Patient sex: M
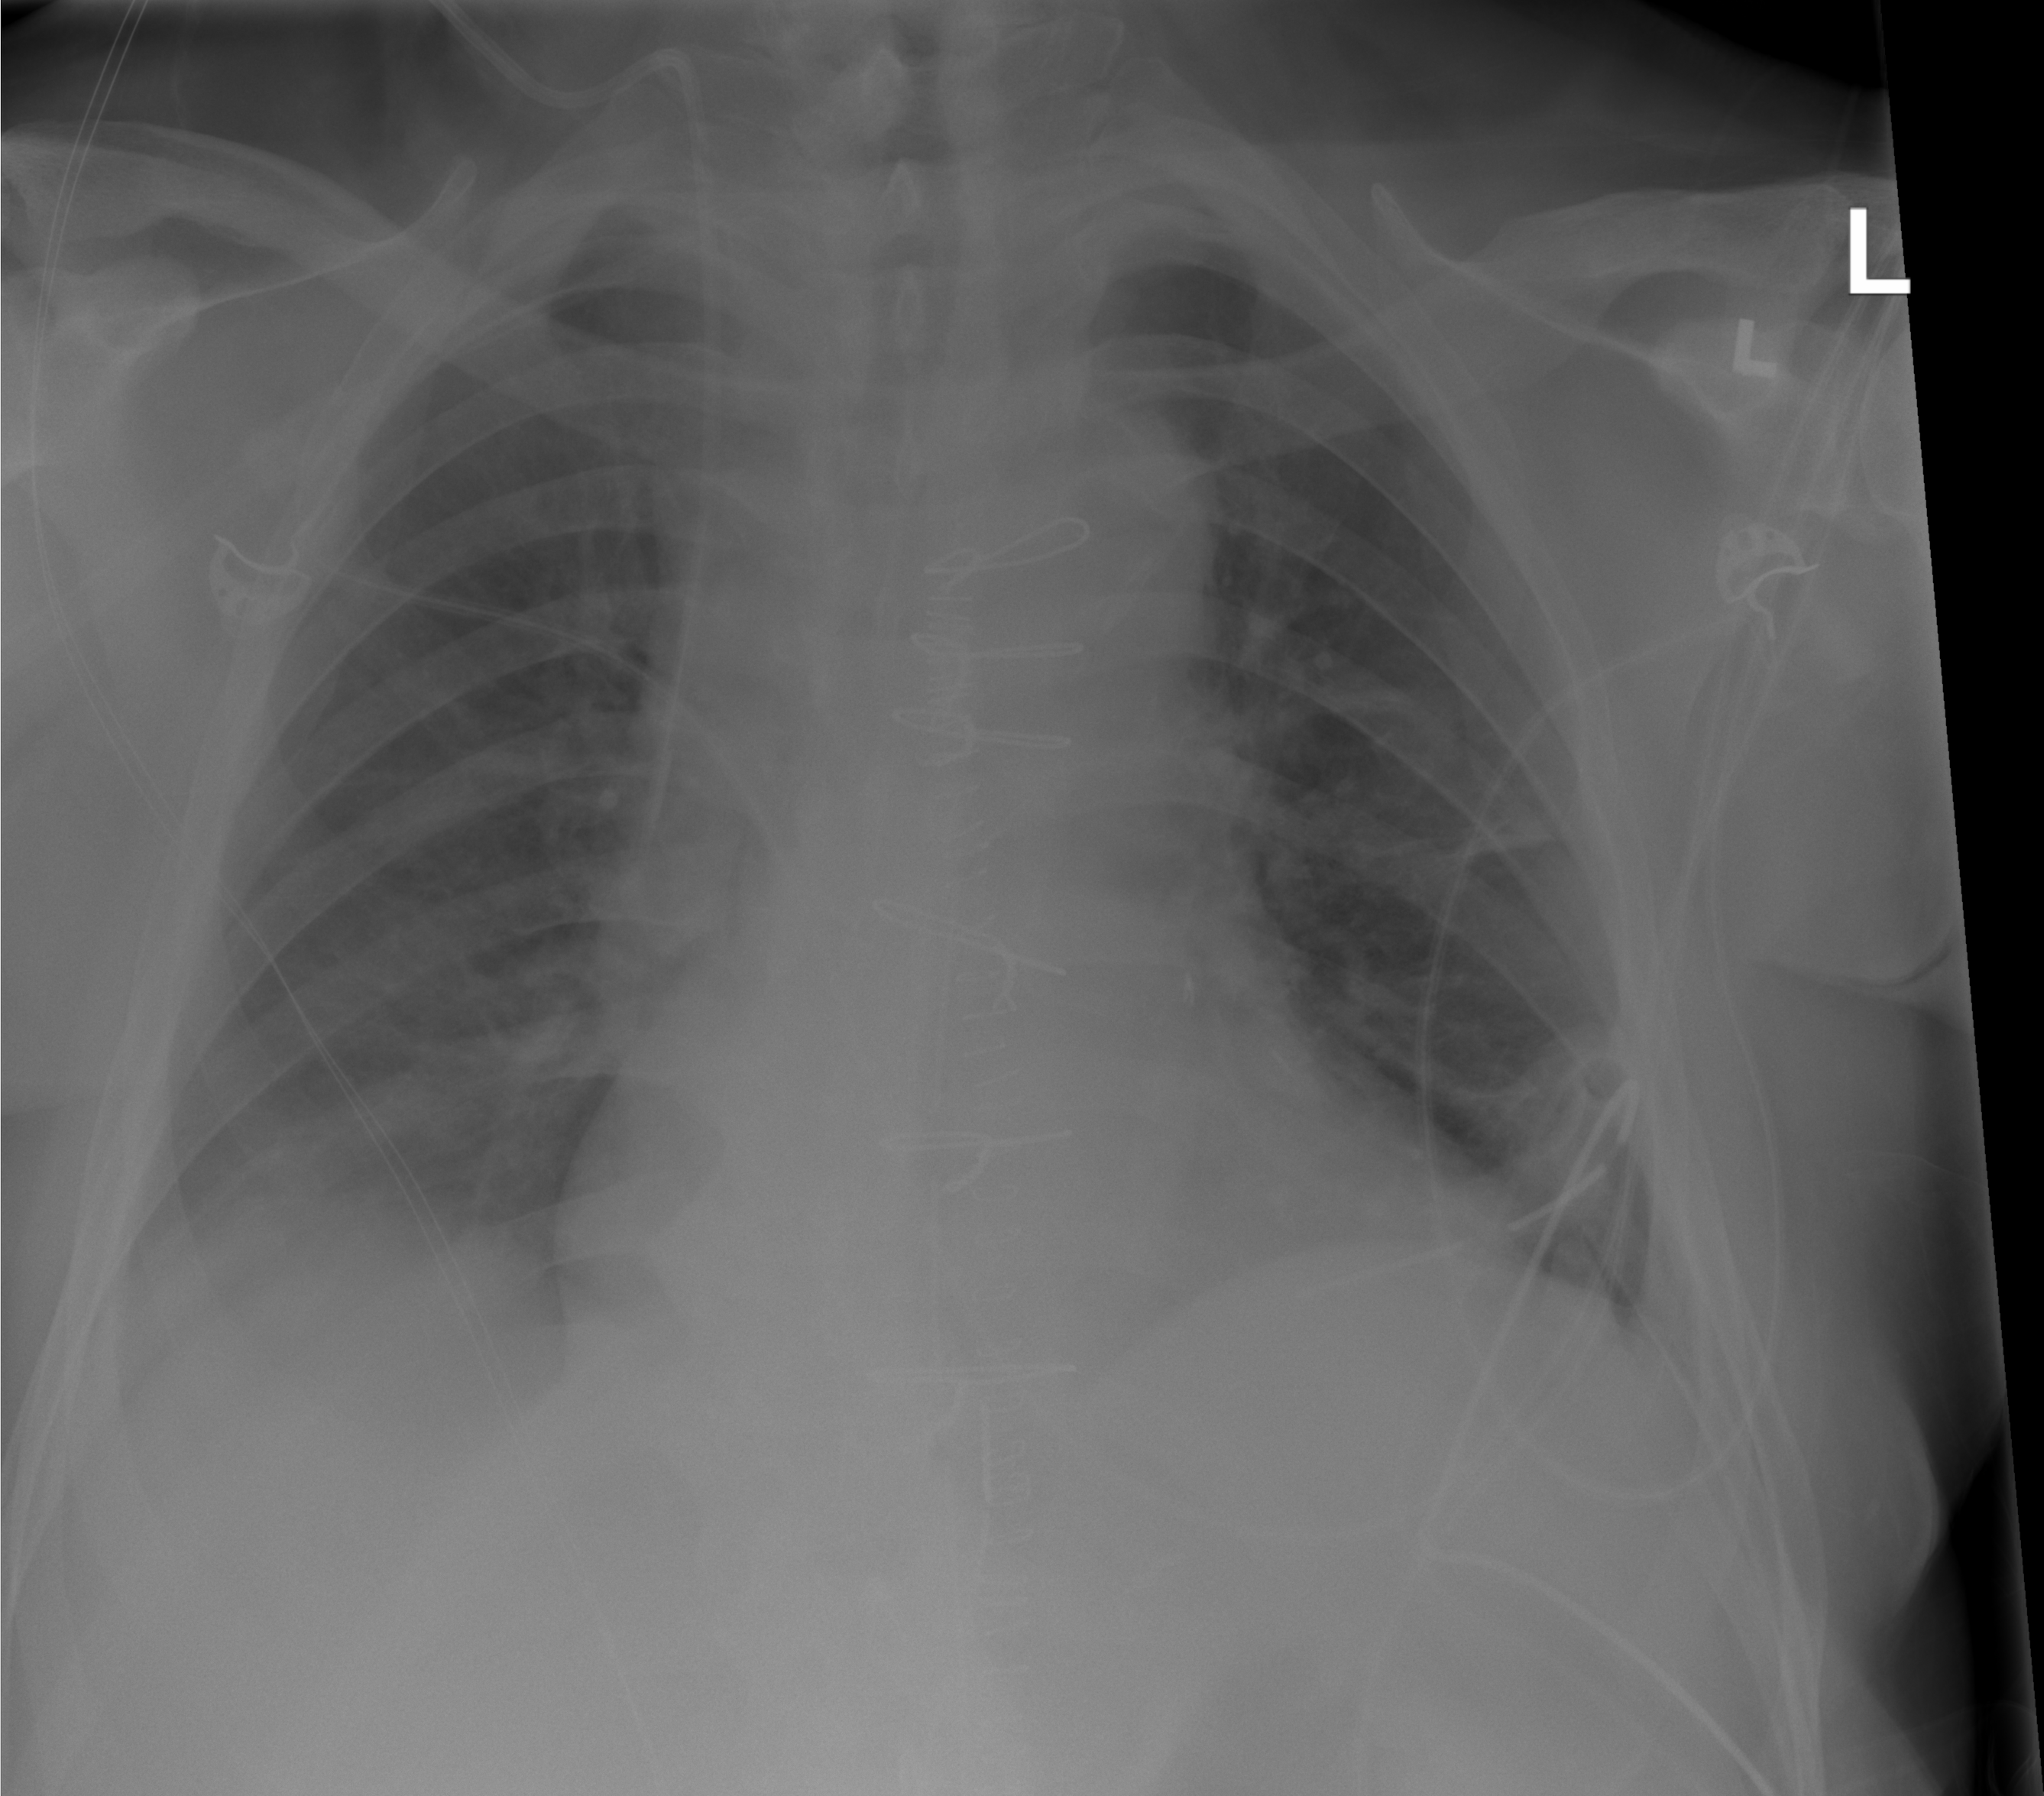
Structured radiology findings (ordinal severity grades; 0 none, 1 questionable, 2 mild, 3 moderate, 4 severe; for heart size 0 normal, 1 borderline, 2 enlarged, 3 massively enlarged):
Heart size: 2
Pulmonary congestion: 0
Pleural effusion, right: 2
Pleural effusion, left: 0
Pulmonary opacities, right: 0
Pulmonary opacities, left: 0
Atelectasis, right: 2
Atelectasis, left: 0